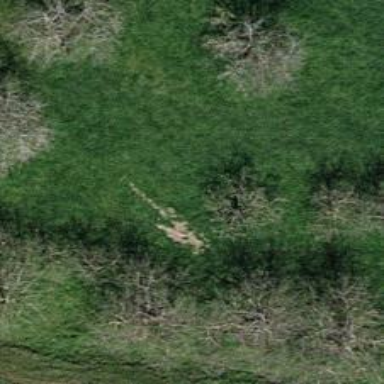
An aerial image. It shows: Row of trees in natural setting.